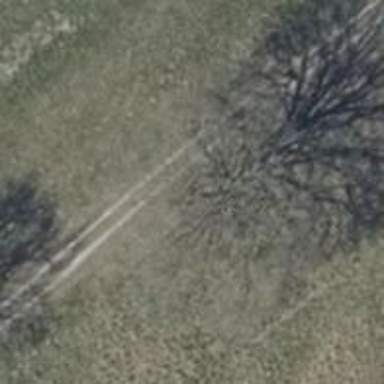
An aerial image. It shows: Single tag "natural: tree."